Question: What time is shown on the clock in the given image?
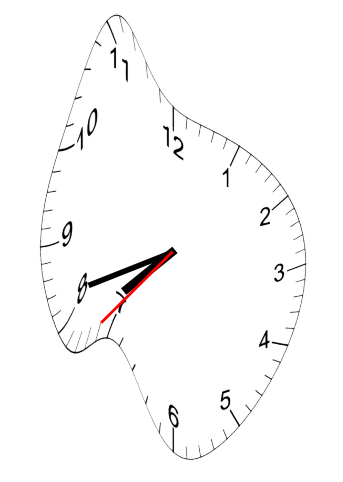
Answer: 07:41:37